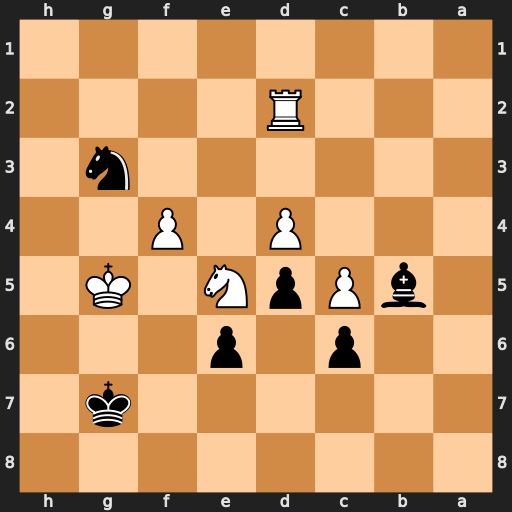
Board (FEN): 8/6k1/2p1p3/1bPpN1K1/3P1P2/6n1/3R4/8
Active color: b
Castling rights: -
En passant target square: -
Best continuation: Ne4+ Kg4 Nxd2